Question: I am trying to segment some microscopy bright-field images showing some bacteria.
The picture I am working with resembles this one (even if this one is obtained with phase contrast):

my problem is that after running my segmentation function (OtsuMask below) I cannot distinguish dividing bacteria (you can try my code below on the sample image). This means that I get one single labeled region for a couple of bacteria which are joined by their end, instead of two different labeled images.
The boundary between two dividing bacteria is too narrow to be highlighted by the morphological operations I perform on the thresholded image, but I guess there must be a way to achieve my goal.
Any ideas/suggestions?
'''
import scipy as sp
import numpy as np
from scipy import optimize
import mahotas as mht
from scipy import ndimage
import pylab as plt
def OtsuMask(img,dilation_size=2,erosion_size=1,remove_size=500):
img_thres=np.asarray(img)
s=np.shape(img)
p0=np.array([0,0,0])
p0[0]=(img[0,0]-img[0,-1])/512.
p0[1]=(img[1,0]-img[1,-1])/512.
p0[2]=img.mean()
[x,y]=np.meshgrid(np.arange(s[1]),np.arange(s[0]))
p=fitplane(img,p0)
img=img-myplane(p,x,y)
m=img.min()
img=img-m
img=abs(img)
img=img.astype(uint16)
"""perform thresholding with Otsu"""
T = mht.thresholding.otsu(img,2)
print T
img_thres=img
img_thres[img<T*0.9]=0
img_thres[img>T*0.9]=1
img_thres=-img_thres+1
"""morphological operations"""
diskD=createDisk(dilation_size)
diskE=createDisk(erosion_size)
img_thres=ndimage.morphology.binary_dilation(img_thres,diskD)
labeled_im,N=mht.label(img_thres)
label_sizes=mht.labeled.labeled_size(labeled_im)
labeled_im=mht.labeled.remove_regions(labeled_im,np.where(label_sizes<remove_size))
figure();
imshow(labeled_im)
return labeled_im
def myplane(p,x,y):
return p[0]*x+p[1]*y+p[2]
def res(p,data,x,y):
a=(data-myplane(p,x,y));
return array(np.sum(np.abs(a**2)))
def fitplane(data,p0):
s=shape(data);
[x,y]=meshgrid(arange(s[1]),arange(s[0]));
print shape(x), shape(y)
p=optimize.fmin(res,p0,args=(data,x,y));
print p
return p
def createDisk( size ):
x, y = np.meshgrid( np.arange( -size, size ), np.arange( -size, size ) )
diskMask = ( ( x + .5 )**2 + ( y + .5 )**2 < size**2)
return diskMask
'''
THE FIRST PART OF THE CODE IN OtsuMask CONSIST OF A PLANE FITTING AND SUBTRACTION.
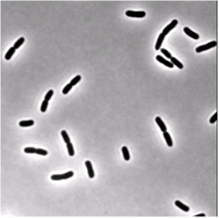
Answer: A similar approach to the one described in <URL> can be used here.
It goes basically like this:
- threshold your image, as you have done - apply a distance transform on the thresholded image- threshold the distance transform, so that only a small 'seed' part of each bacterium remains- label these seeds, giving each one a different shade of gray
(also add a labeled seed for the background)- execute the watershed algorithm with these seeds and the distance transformed image, to get the separatd contours of your bacteria
Check out the linked answer for some pictures that will make this much clearer.